Question: I am not a web designer per se. I am a copy writer and animator studying at college at the moment. However I am teaming up with a friend of mine who is a graphic designer and website designer. Our problem is that if you look at the image below. the menu on our website is so long it distorts the rest of our website on mobile devices.
Our menu is has its place near the top of the website however using Javascript, when you scroll down the page the menu fixes to the top of the page. When it is fixed to the top while scrolling the page looks normal, however when the menu is in its original place it creates a white area on the page that should not be there. I am assuming its because its too long but if somebody could take a look and help me I would really appreciate it.
This page can be found <URL> I will delete the livelink after the question is answered for future posterity.

This is my CSS for the menu when in its original position as well as when fixed to the top of the browser when user scrolls.
'''
#menu, #menu ul {
margin: 0 auto;
padding: 0;
background-color: #FFFFFF;
}
#menu {
display: table;
width: 100%;
list-style: none;
position: relative;
top: -30px;
text-align: center;
-webkit-box-shadow: 0px 3px 5px 0px rgba(50, 50, 50, 0.75);
-moz-box-shadow: 0px 3px 5px 0px rgba(50, 50, 50, 0.75);
box-shadow: 0px 3px 5px 0px rgba(50, 50, 50, 0.75);
font-size: 18px;
height: 20px;
z-index: -101;
}
#menu.fixed {
position: fixed;
top: 0;
width: 100%;
}
#menu li {
display: table-cell;
list-style: none;
padding-right: 50px;
left: 50px;
vertical-align:middle;
}
#menu > li:hover > ul {
background:#FFF;
display: block;
left: 0;
width: 100%;
-webkit-box-shadow: 0px 3px 2px 0px rgba(50, 50, 50, 0.75);
-moz-box-shadow: 0px 3px 2px 0px rgba(50, 50, 50, 0.75);
box-shadow: 0px 3px 2px 0px rgba(50, 50, 50, 0.75);
border-top:thin dotted #999;
top: 32px;
}
#menu > li > ul {
display: none;
position: absolute;
text-align: center;
}
#menu li a {
display: block;
padding: 2px 10px;
text-decoration: none;
font-weight: lighter;
white-space: nowrap;
color: #333;
}
#menu li a:hover {
color: #CCCCCC;
font-size: 18px;
vertical-align: middle;
}
#menu li ul li {display: inline-block;
float:none; }
'''
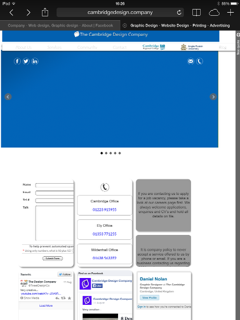
Answer: The problem isn't the menu, per-se, but the fact that it isn't responsive (the entire site isn't responsive). Even the content below is all squished in mobile.
I would highly suggest you rebuild the site on a responsive platform like Bootstrap or Zurb Foundation and take a look at their grid system for your content blocks and carousel, and the mobile menu for mobile fall-backs.
A pitfall you have is also all of your CSS is embedded on each page, rather than calling a unified CSS file. This makes maintenance a nightmare as when you update CSS, you have to update every page.
Another thing you should do is make shared assets be includes. This would require changing your HTML to PHP (PHP includes are what I would suggest anyway). You can do that for the menu and footer.
There is, unfortunately, no quick fix for the menu because it's not really the root of the problem right now.
To make your site responsive, you need to add this in your header: '<meta name="viewport" content="width=device-width, initial-scale=1">'.
Then you need to set media queries (see <URL> to hide the current menu and show a mobile fallback.
I would also set the mobile breakpoint to have '#cell1', '#cell2', and '#cell3' be 100% width in mobile so those grids can be easily viewed.
There is an easy tutorial <URL> on how to make a simple dropdown menu for mobile. That would probably be the best method for you right now.